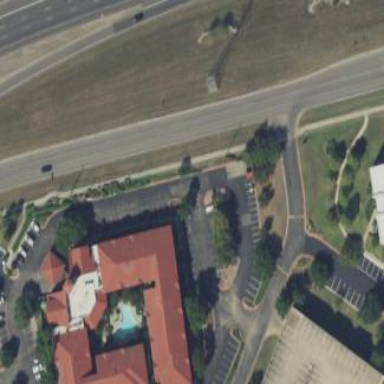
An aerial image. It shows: Hotel building.